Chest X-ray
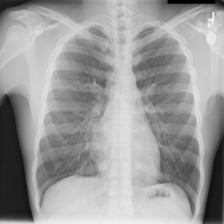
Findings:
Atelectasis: negative
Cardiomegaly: negative
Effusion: negative
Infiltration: negative
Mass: negative
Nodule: negative
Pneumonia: negative
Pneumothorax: negative
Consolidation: negative
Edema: negative
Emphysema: negative
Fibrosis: negative
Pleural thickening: negative
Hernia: negative